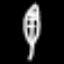
Label: leaf